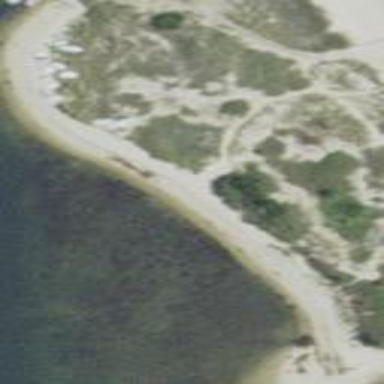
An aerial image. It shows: Sandy beach with natural surroundings.